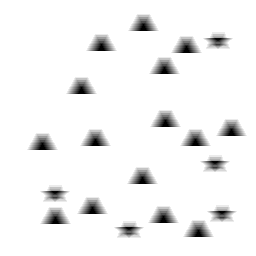
Squares: 0
Triangles: 15
Stars: 5
Total shapes: 20